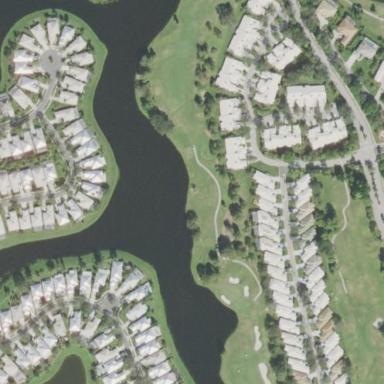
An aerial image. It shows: Water hazard on golf course.